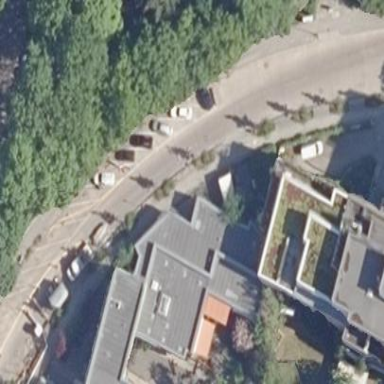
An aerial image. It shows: Building with flat roof.